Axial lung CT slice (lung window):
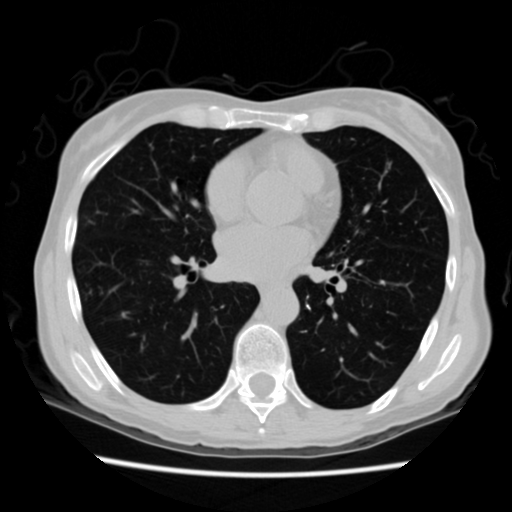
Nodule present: no